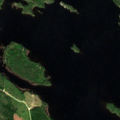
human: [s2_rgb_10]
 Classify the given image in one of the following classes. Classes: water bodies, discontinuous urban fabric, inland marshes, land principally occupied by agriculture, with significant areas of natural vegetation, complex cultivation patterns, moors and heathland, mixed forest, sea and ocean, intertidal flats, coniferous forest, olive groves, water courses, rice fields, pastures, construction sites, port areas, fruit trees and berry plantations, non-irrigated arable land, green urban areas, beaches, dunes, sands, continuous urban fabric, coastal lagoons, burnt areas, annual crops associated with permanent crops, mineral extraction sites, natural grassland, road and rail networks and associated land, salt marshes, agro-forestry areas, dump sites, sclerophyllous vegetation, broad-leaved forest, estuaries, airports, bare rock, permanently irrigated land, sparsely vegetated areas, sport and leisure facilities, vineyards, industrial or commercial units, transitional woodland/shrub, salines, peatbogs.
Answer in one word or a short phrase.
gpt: coniferous forest, water bodies